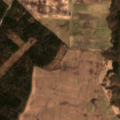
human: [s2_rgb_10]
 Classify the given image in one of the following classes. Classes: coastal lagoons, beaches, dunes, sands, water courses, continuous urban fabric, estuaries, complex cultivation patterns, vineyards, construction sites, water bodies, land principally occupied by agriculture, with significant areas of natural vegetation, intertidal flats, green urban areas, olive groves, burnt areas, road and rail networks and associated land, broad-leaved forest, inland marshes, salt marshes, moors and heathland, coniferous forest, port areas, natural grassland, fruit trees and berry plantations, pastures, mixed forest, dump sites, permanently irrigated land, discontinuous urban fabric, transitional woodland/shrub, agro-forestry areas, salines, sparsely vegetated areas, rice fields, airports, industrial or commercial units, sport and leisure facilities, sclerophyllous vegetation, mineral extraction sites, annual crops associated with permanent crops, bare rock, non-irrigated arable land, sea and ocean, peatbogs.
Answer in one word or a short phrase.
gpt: non-irrigated arable land, broad-leaved forest, coniferous forest